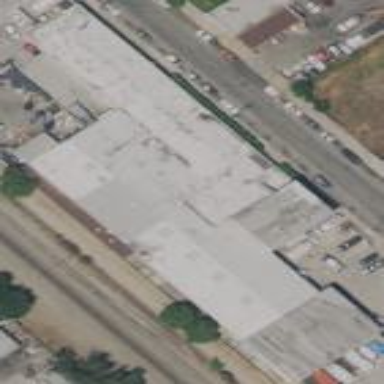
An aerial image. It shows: Factory building.